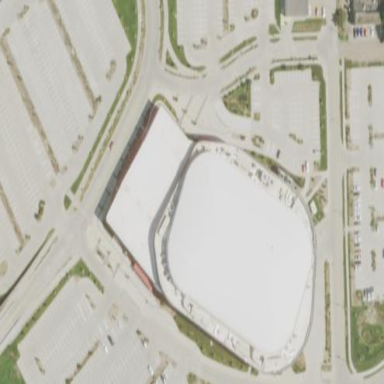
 and sports centre primarily for ice hockey and ice skating activities."